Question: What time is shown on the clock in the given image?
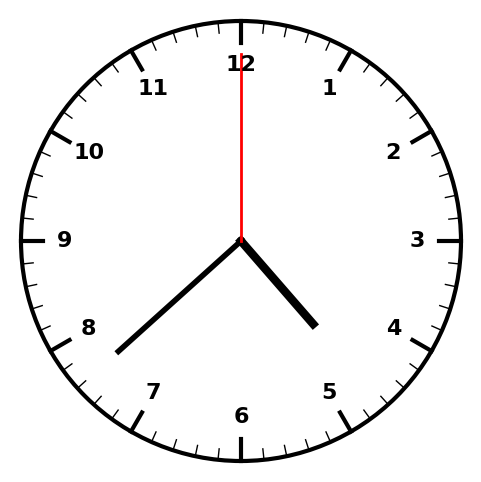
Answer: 04:38:00